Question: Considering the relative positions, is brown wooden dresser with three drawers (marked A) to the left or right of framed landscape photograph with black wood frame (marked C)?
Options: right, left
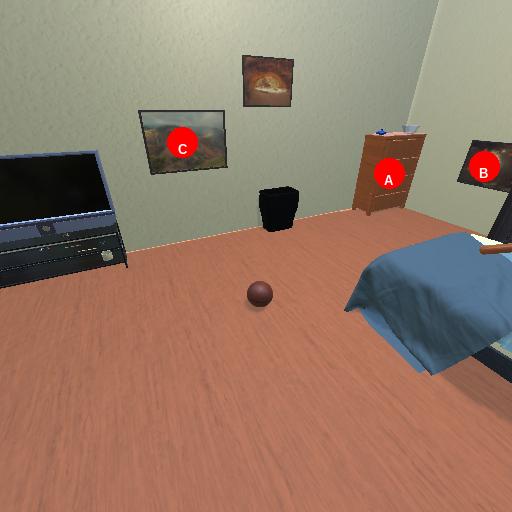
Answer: right